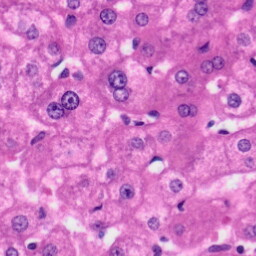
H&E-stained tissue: Liver